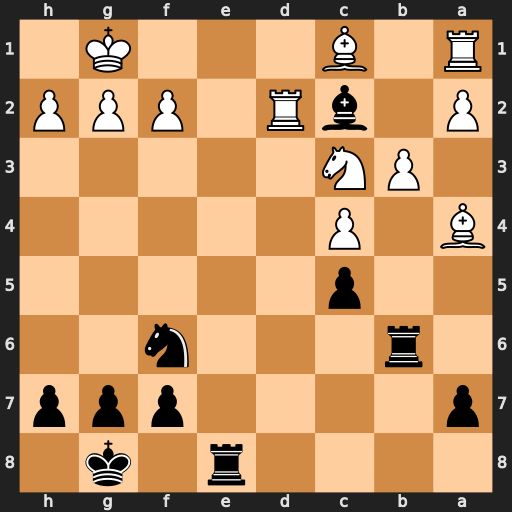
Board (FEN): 4r1k1/p4ppp/1r3n2/2p5/B1P5/1PN5/P1bR1PPP/R1B3K1
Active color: b
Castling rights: -
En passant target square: -
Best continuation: Re1#